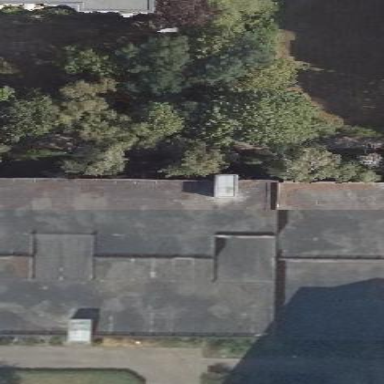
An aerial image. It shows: Group of garages.